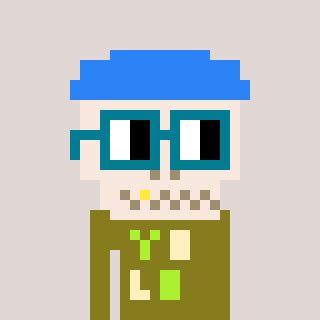
a pixel art character with square dark green glasses, a skeleton-hat-shaped head and a gunk-colored body on a warm background